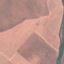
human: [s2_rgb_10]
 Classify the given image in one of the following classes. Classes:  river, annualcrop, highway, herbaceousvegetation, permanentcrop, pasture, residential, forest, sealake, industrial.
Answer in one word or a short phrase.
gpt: AnnualCrop